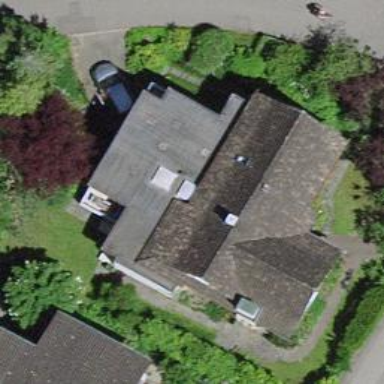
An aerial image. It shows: Gabled roof house.